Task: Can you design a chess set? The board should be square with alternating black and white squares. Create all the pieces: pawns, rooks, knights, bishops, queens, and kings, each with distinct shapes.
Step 849:
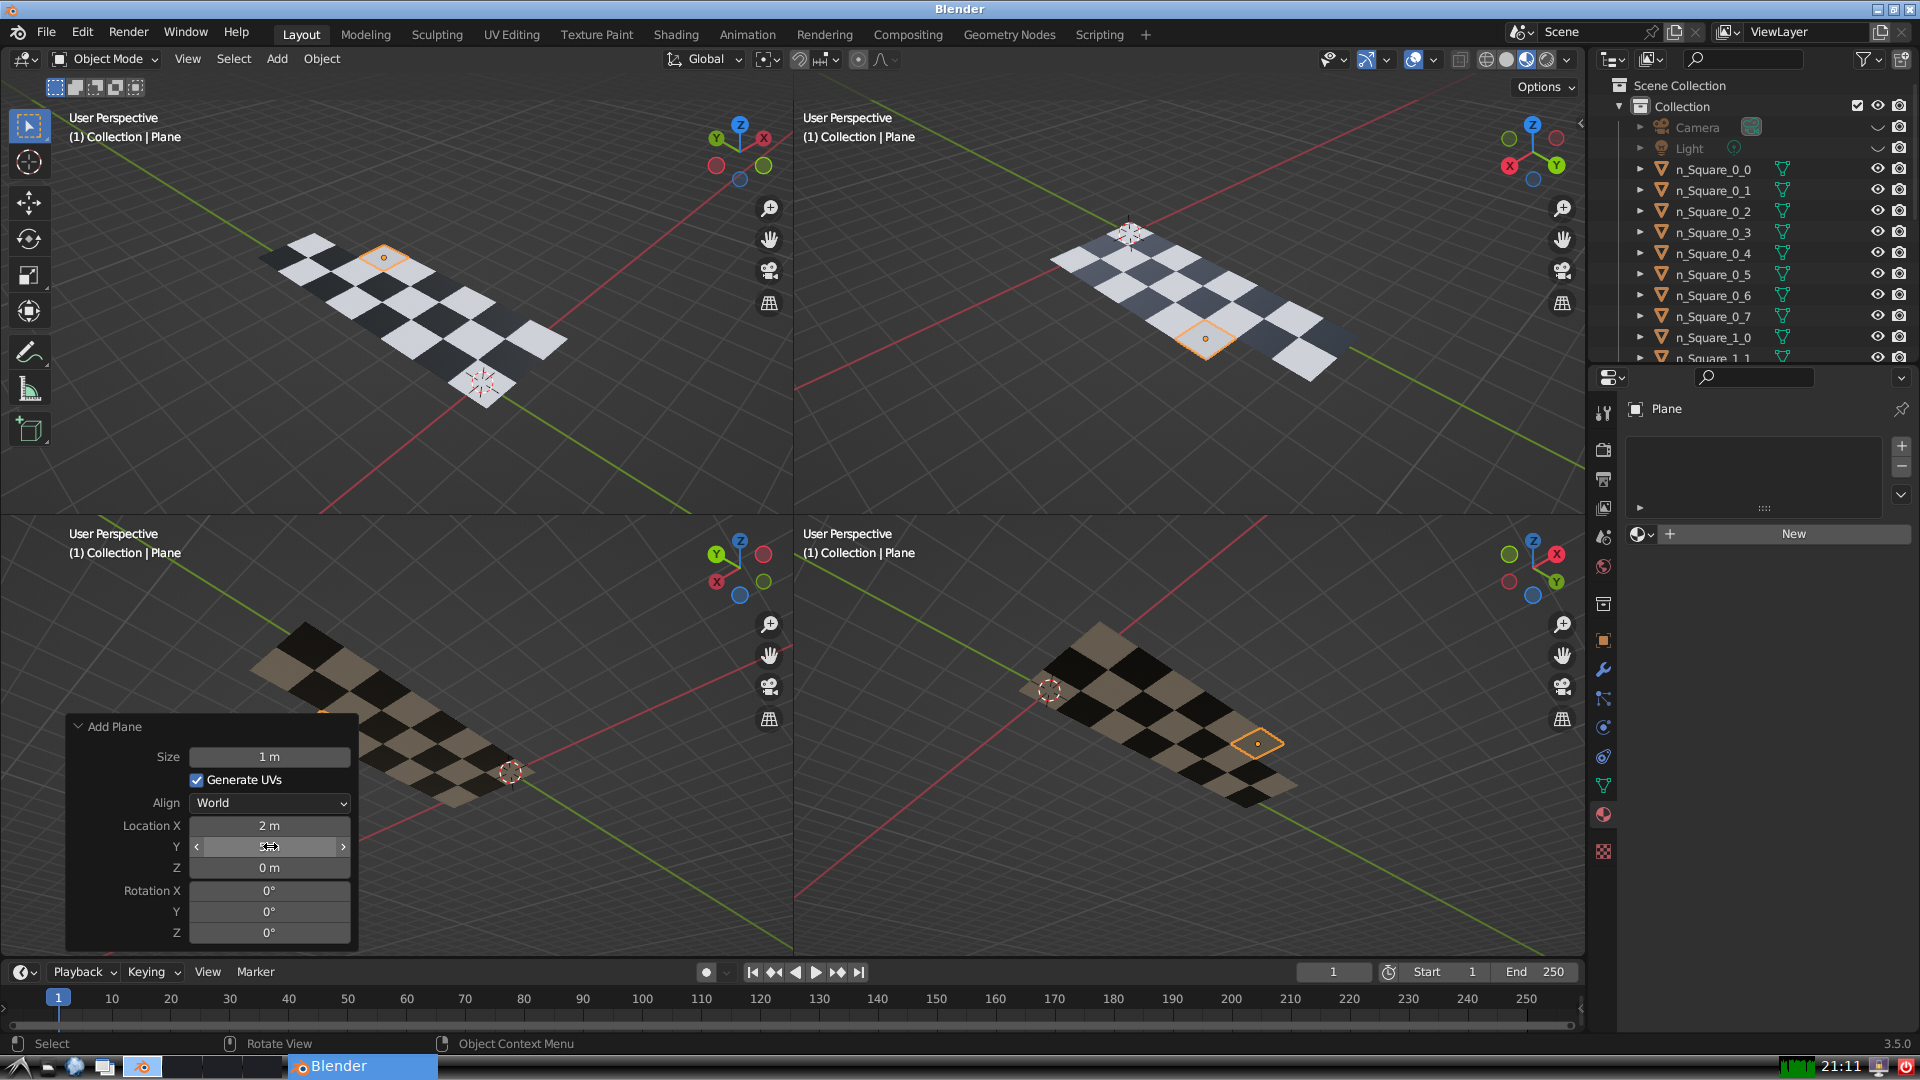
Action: {"mouse_move": [270, 867]}